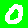
Digit: 0